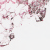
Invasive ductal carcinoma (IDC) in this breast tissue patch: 0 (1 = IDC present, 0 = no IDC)